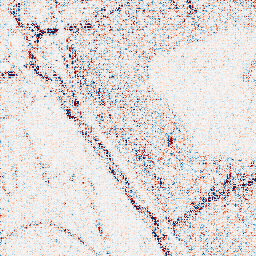
Category: wavelet
Decomposition family: wavelet_biorthogonal
Decomposition parameters: wavelet: bior5.5
level: 1
Upsampling method: quadratic
Upsampling parameters: scale: 2
Upsampling scale: 2